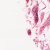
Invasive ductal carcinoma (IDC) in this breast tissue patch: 0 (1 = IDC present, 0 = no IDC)